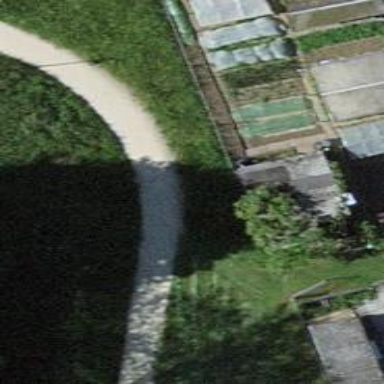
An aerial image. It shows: Compacted footway.